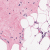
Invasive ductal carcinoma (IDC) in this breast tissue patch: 0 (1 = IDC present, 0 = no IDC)